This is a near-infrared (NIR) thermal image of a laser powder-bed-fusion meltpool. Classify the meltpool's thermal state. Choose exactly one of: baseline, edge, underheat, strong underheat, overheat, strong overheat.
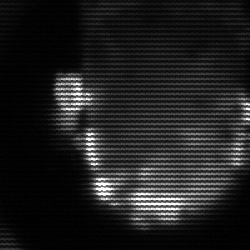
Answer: baseline